Question: I have my data in the following format:
'''
final.head(5)
'''

(Head of the data, displaying sales for each month from May 2015)
I want to add the last day of the month for each record and want an output like this
'''
transactionDate sale_price_after_promo
05/30/2015 30393.8
06/31/2015 24345.68
07/30/2015 26688.91
08/31/2015 46626.1
09/30/2015 27933.84
10/31/2015 76087.55
'''
I tried this
'''
pd.Series(pd.DatetimeIndex(start=final.start_time, end=final.end_time, freq='M')).to_frame('transactionDate')
'''
But getting an error
'''
'DataFrame' object has no attribute 'start_time'
'''
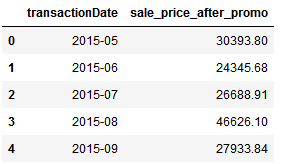
Answer: Create <URL>:
'''
df = pd.DataFrame({'transactionDate':['2015-05','2015-06','2015-07']})
df['date'] = pd.PeriodIndex(df['transactionDate'], freq='M').to_timestamp(how='end')
print (df)
transactionDate date
0 2015-05 2015-05-31
1 2015-06 2015-06-30
2 2015-07 2015-07-31
'''